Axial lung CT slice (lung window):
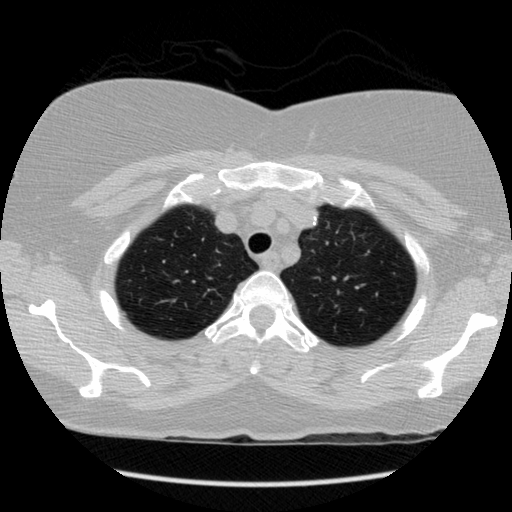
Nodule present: no